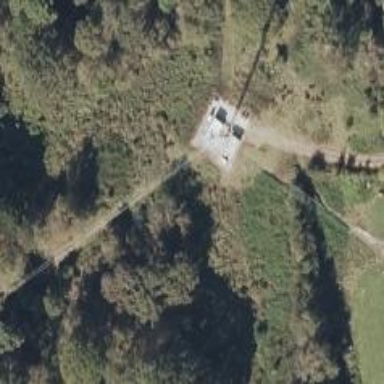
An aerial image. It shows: Man-made mast used for communication purposes.